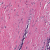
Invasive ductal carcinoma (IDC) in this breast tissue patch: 1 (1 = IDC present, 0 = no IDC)